Question:
This is very bizarre and must be something silly. This works fine...
'''
<div class="btn-group" role="group" id="lead_buttons">
<a type="button" class="btn btn-default lead" id="lead_0">All</a>
<a type="button" class="btn btn-default lead" id="lead_1">Lead</a>
</div>
'''
... but when I change class="btn-group" to class="btn-group-sm" the buttons aren't joined anymore. They are separate.
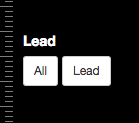
Answer: This is how it should work.
'''
<div class="btn-group btn-group-sm" role="group" id="lead_buttons">
<a type="button" class="btn btn-default lead" id="lead_0">All</a>
<a type="button" class="btn btn-default lead" id="lead_1">Lead</a>
</div>
'''
You need to add 'btn-group btn-group-sm'.